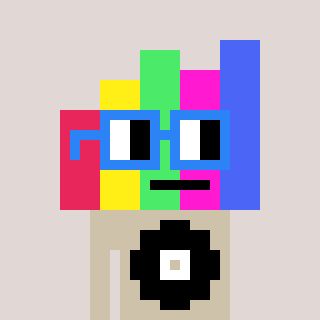
a pixel art character with square blue glasses, a bar chart-shaped head and a bege-colored body on a warm background